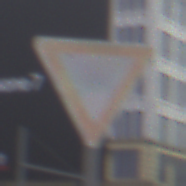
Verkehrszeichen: VorfahrtGewaehren
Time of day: MorningAfternoon
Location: Outdoor (Urban)
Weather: Overcast
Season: NotSpecified
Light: Natural